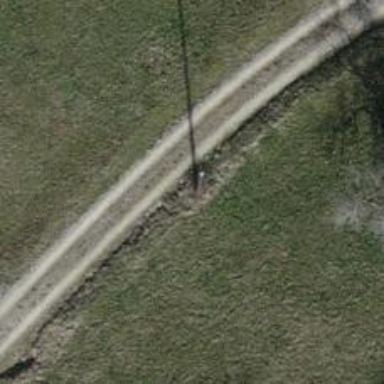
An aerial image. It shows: Power pole.